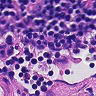
Metastatic tissue present: no